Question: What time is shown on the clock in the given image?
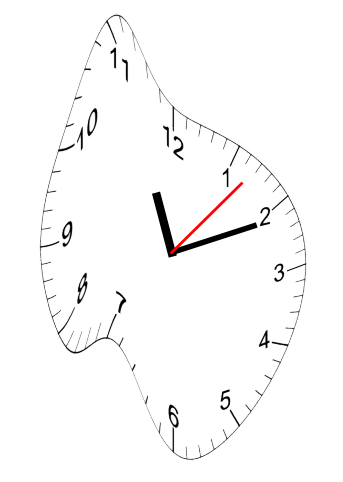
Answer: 11:11:07